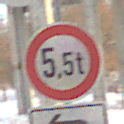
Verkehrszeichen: TatsaechlicheMasse
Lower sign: RichtungsangabeDurchPfeile2
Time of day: MorningAfternoon
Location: Roofed (Suburban)
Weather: PartlyCloudy
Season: Winter
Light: Natural